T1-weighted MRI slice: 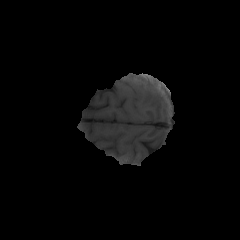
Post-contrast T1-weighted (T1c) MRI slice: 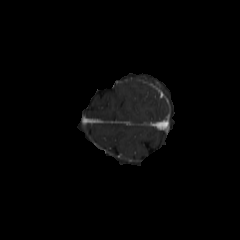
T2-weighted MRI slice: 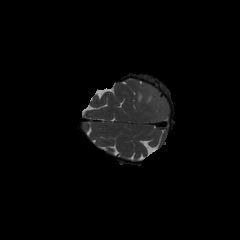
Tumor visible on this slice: yes